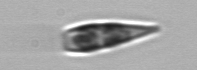
Label: Licmophora